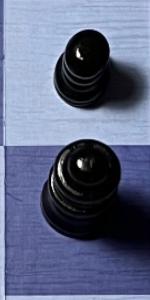
Label: Queen_Black